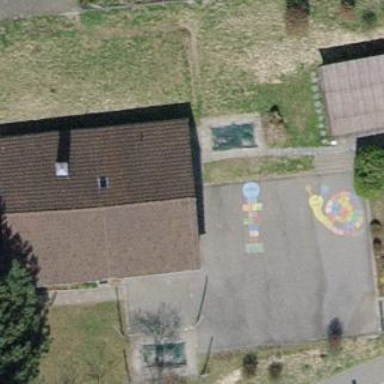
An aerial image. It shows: Kindergarten building.